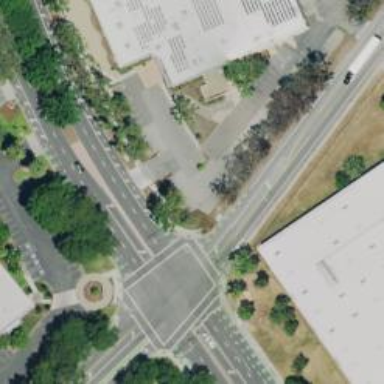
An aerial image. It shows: Crossing on the footway with marked solid stop line.